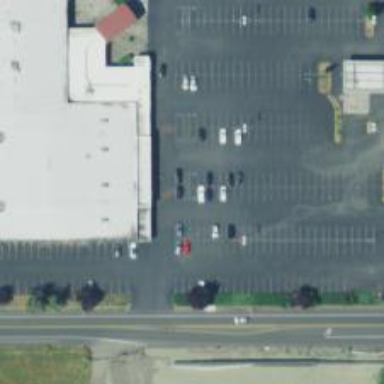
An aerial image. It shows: Parking space.